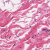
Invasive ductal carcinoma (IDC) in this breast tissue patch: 0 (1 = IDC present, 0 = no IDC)